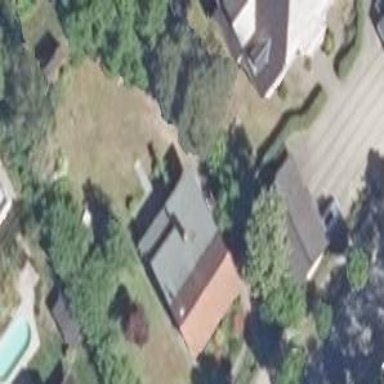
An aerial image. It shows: Detached building.